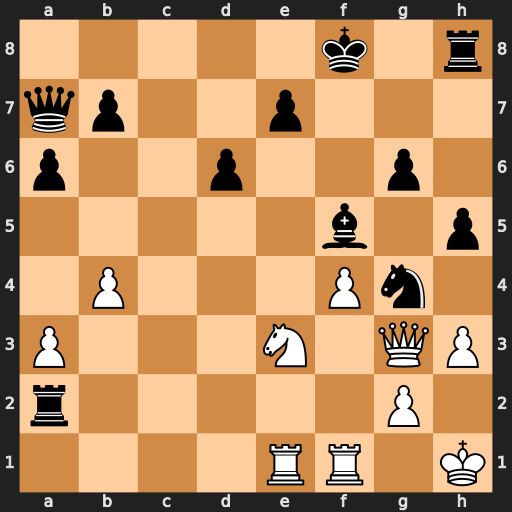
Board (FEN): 5k1r/qp2p3/p2p2p1/5b1p/1P3Pn1/P3N1QP/r5P1/4RR1K
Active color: w
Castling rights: -
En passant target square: -
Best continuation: Nxf5 gxf5 Qc3 Nf6 Qc8+